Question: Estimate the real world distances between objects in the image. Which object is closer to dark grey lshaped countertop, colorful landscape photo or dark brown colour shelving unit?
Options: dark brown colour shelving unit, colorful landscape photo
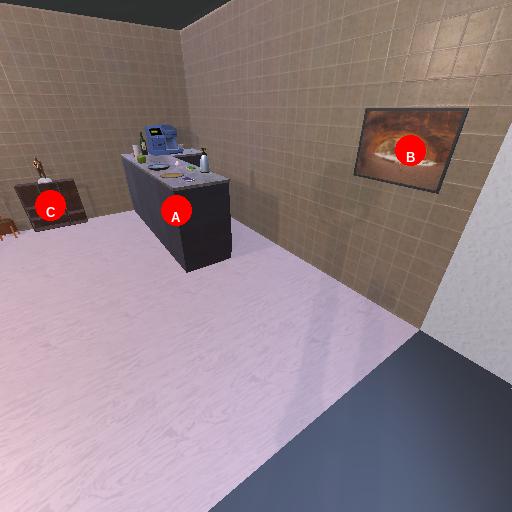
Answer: dark brown colour shelving unit